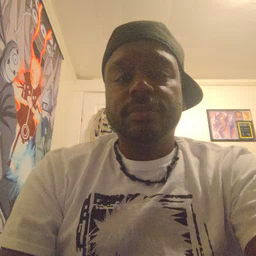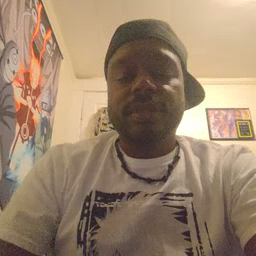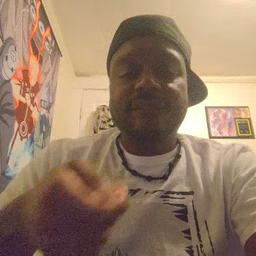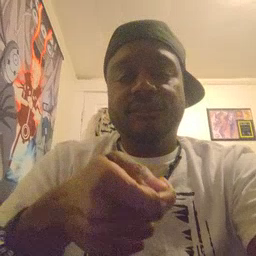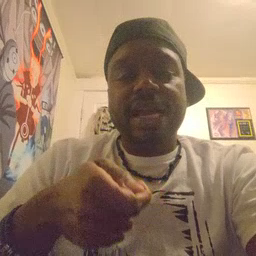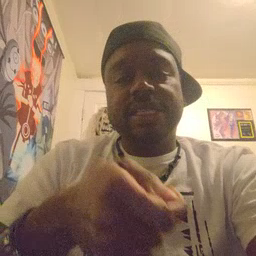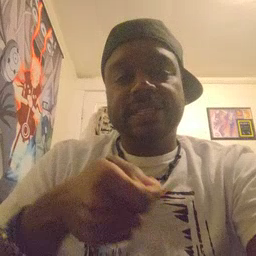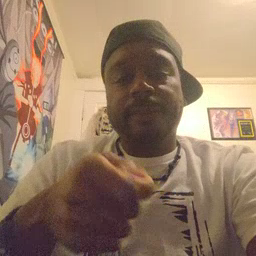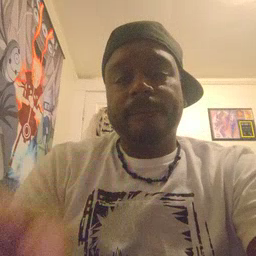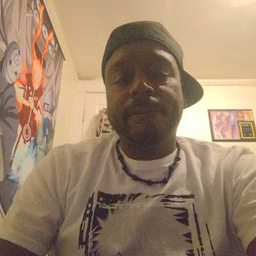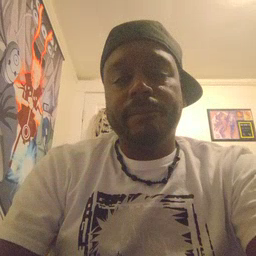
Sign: vacuum